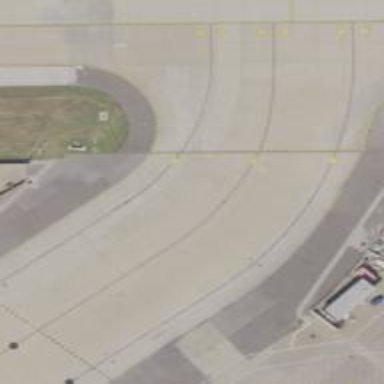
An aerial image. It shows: Image of taxiway at airport.